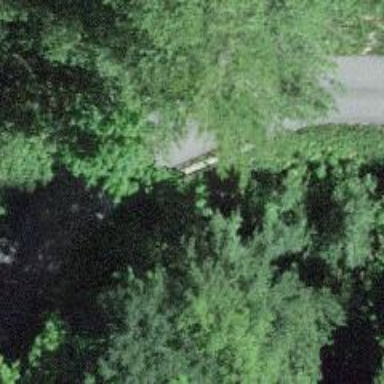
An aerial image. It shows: Unclassified road with bridge.